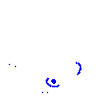
Particle: pion